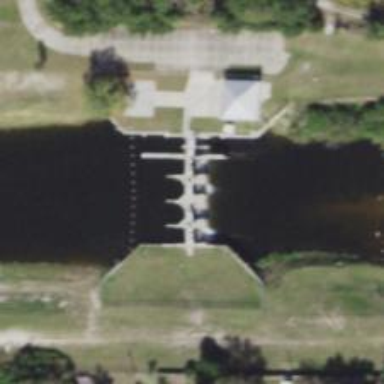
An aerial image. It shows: Dam along waterway.